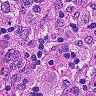
Metastatic tissue present: no